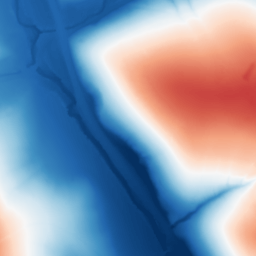
Category: trend_removal
Decomposition family: polynomial
Decomposition parameters: degree: 1
Upsampling method: bilinear
Upsampling parameters: scale: 2
Upsampling scale: 2